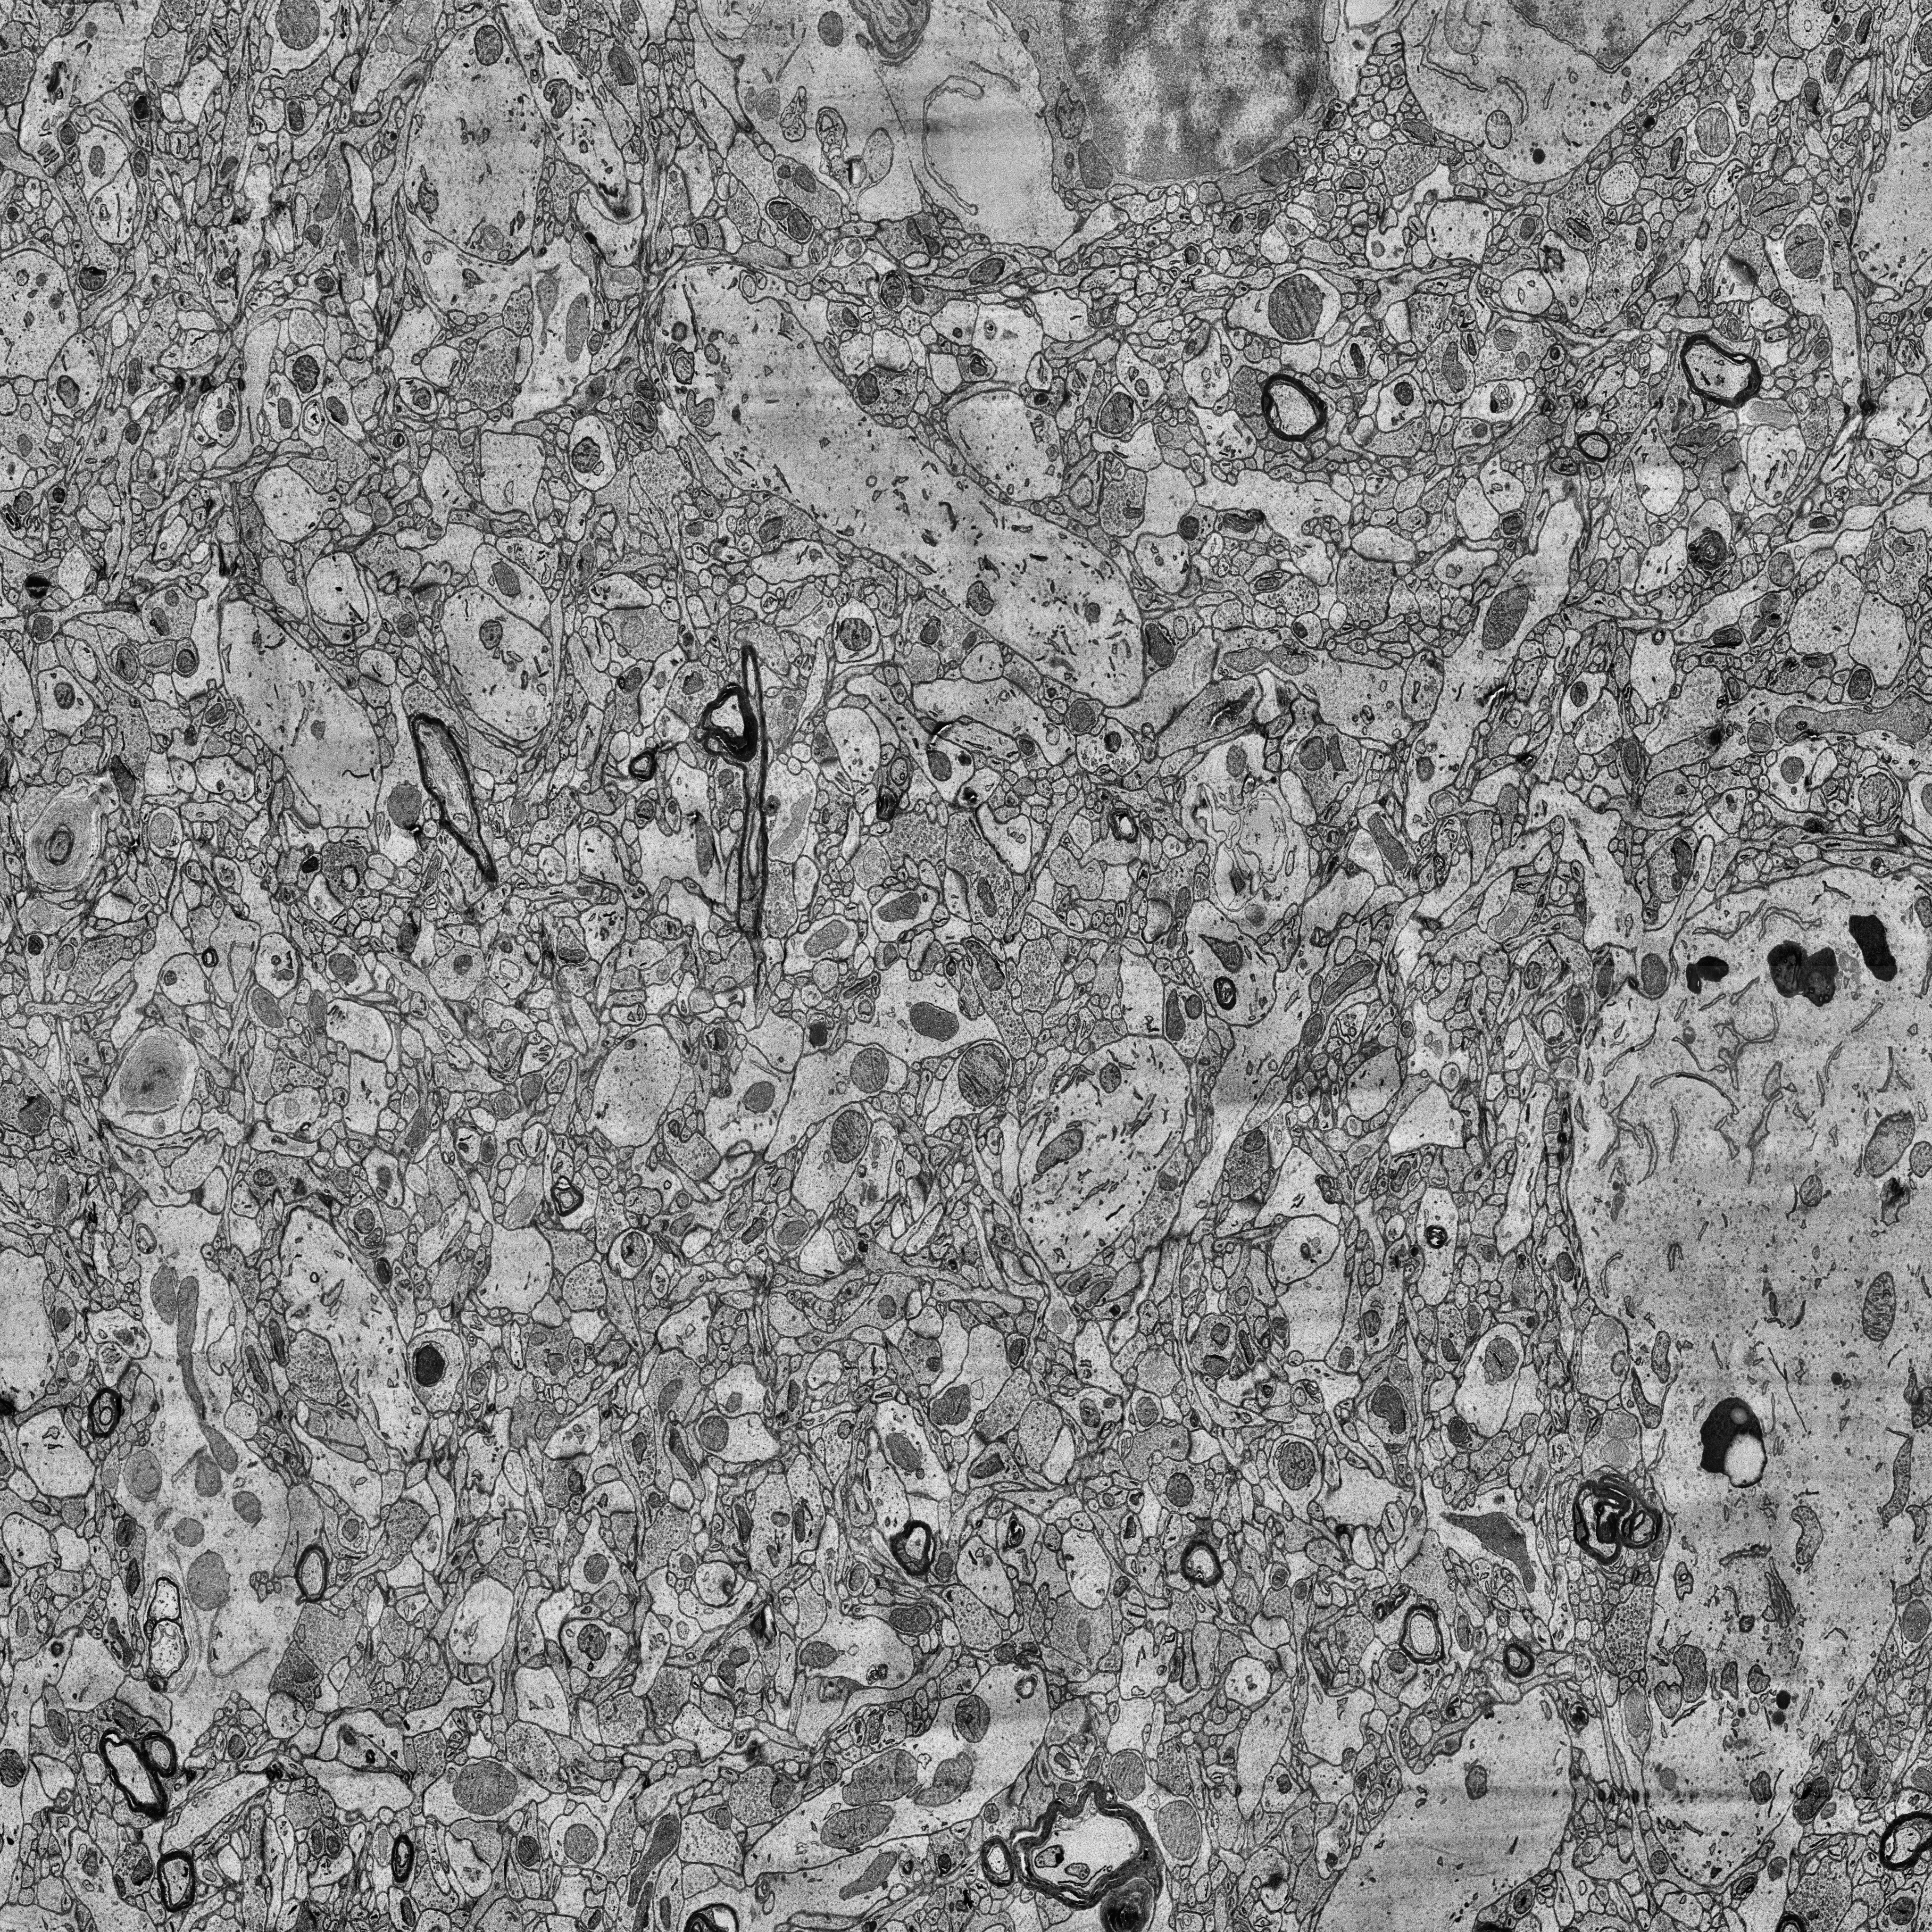
Electron microscopy slice of human cortex tissue
Slice depth (z): 191
Mitochondria instances in slice: 482